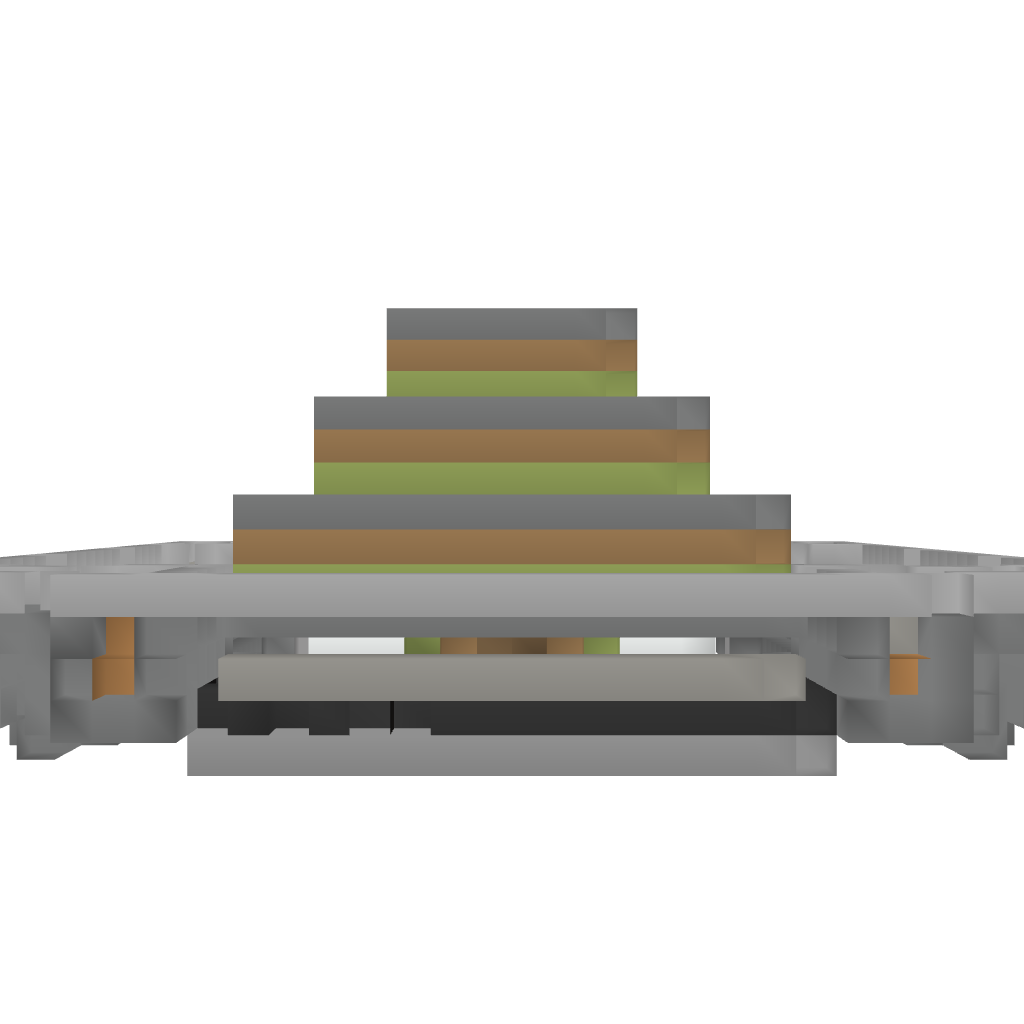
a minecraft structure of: Night Temple